Question: I'm trying to login into Tumblr with CasperJS using methods 'start', 'fill' and 'waitForUrl' but do this. , because timeout in 'waitForUr' expired everytime.

'''
/*jslint browser: true, regexp: true */
// global casper, require
var LOGIN_URL, LOGIN_USERNAME, LOGIN_PASSWORD, casper;
casper = require('casper').create({
waitTimeout: 20000,
viewportSize: {
width: 1024,
height: 768
},
verbose: true,
logLevel: 'debug',
userAgent: 'Mozilla/4.0 (compatible; MSIE 6.0; Windows NT 5.1)'
});
if (!casper.cli.has('username') && !casper.cli.has('password')) {
casper.echo('Usage: $ casperjs sfdclogin.casper.js --username=USERNAME --password=PASSWORD').exit(-1);
}
LOGIN_URL = 'https://tumblr.com/login';
LOGIN_USERNAME = casper.cli.get('username');
LOGIN_PASSWORD = casper.cli.get('password');
phantom.cookiesEnabled = true;
casper
.start(LOGIN_URL, function () {
// 'use strict';
this.log('Logging in', 'debug');
/*
this.fillSelectors('#signup_form_form', {
'#signup_email': LOGIN_USERNAME,
'#signup_password': LOGIN_PASSWORD
}, true);
*/
this.fill('#signup_form_form', {
'#user[email]': LOGIN_USERNAME,
'#user[password]': LOGIN_PASSWORD
}, true);
})
.waitForUrl('http://tumblr.com/dashboard', function () {
// 'use strict';
this.echo('We're logged in.');
})
.run();
'''
, I'm using correct username and password with this script.
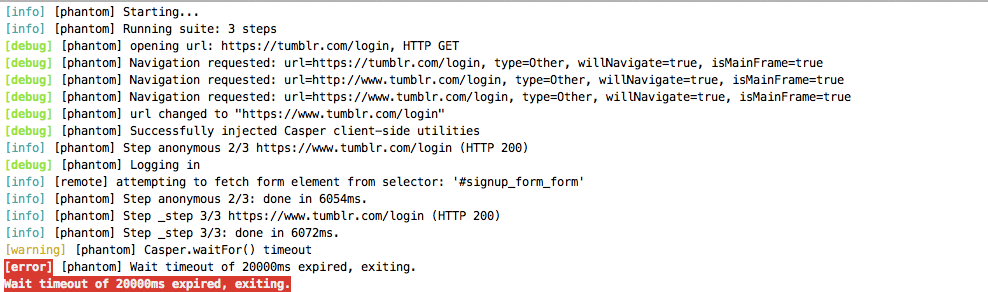
Answer: Try using the following instead of your current 'casper.fill()'.
This is because CasperJS' 'fill()' searches for the name attribute of elements.
'''
this.fill('#signup_form', {
'user[email]': LOGIN_USERNAME,
'user[password]': LOGIN_PASSWORD
}, true);
'''
You could use this if you want to continue using the ids as selectors.
'''
this.fillSelectors('#signup_form', {
'#signup_email': LOGIN_USERNAME,
'#signup_password': LOGIN_PASSWORD
}, true);
'''